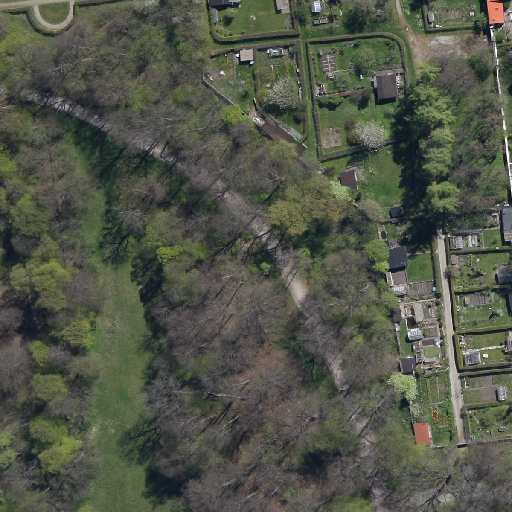
Referring expression: impervious surface